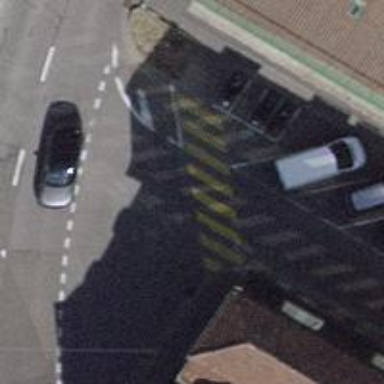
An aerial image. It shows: Marked crossing on the road.